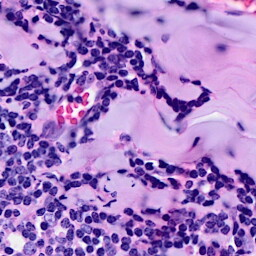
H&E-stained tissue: Breast